Question: This is my form.

If i click the status content like 'progress' or 'dsgs' a textfield should appear. If i type text in it and click outside or press enter the old content should updated with the new one. I need it to be done with ajax and php. I am a beginner in php and ajax. Any reference or how can i do this?
This is my code for add status
'''
$insert_task = "INSERT INTO 'tbl_task' ('intProjectid','intUserid','dtDate','dtFinishdate','varIssue','varStatus','varNeedhelp' )VALUES ('".$id."','".$userid."','".$dtdate."','".$dtfinish."','".$issue."','".$status."','".$help."');";
$insert_query=mysql_query($insert_task);
'''
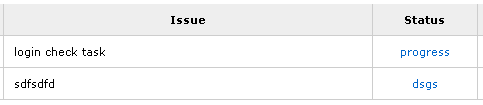
Answer: You didn't give me anything but I've tried to implement something by guessing and hope if it doesn't solve your problem but at least it will help you. Following code is for your ajax functionality, you can put it inside the head tag of your page between script tags-
'''
$(document).ready(function(){
var eventFlag=false;
var originalText='';
$('#mytable tr td span').click(function(e){
e.stopImmediatePropagation();
$(this).siblings().show().focus();
$(this).hide();
eventFlag=false;
originalText=$(this).siblings().val();
});
$('#mytable tr td input').blur(function(e){
if(!eventFlag && validate($(this))) doAjax($(this));
else
{
$(this).siblings().show();
$(this).hide();
}
});
$('#mytable tr td input').keypress(function(e){
e.stopImmediatePropagation();
var code = (e.keyCode ? e.keyCode : e.which);
if(code==13)
{
if(validate($(this)))
{
doAjax($(this));
eventFlag=true;
}
else
{
$(this).siblings().show();
$(this).hide();
}
}
});
function validate(input)
{
console.log(input.val()+" "+originalText);
if(input.val()!='' && input.val()!=originalText)
return true
else return false;
}
function doAjax(input)
{
var formData="proId="+input.attr('id')+"&text="+input.val();
$.ajax({
type: "POST",
url: "update.php",
data: formData,
success: function(data){
if(data==1)
{
input.siblings().text(input.val()).show();
input.hide();
}
else
{
input.siblings().show();
input.hide();
alert("something Wrong !");
}
},
error:function (xhr, ajaxOptions, thrownError){
alert("Error:"+xhr.status+" "+thrownError);
}
});
}
});
'''
And I guessed your form could be something like this
'''
<form action="#" method="post">
<table id="mytable">
<thead>
<tr>
<th>Issue</th><th>Status</th>
</tr>
</thead>
<tbody>
<tr>
<td>Login</td><td id="1"><span>Progress</span><input id="1" type="text" value="Progress" /></td>
</tr>
<tr>
<td>Something Else</td><td id="2"><span>Anything</span><input id="2" type="text" value="Anything"/></td>
</tr>
</tbody>
</table>
</form>
'''
Put this inside your head or stylesheet (without style tag)
'''
<style>
#mytable tr td input{display:none;}
</style>
'''
And your update.php file should be something like
'''
<?php
$proId = $_POST['proId'];
$text = $_POST['text'];
$update_task="update tbl_task set varStatus='".$text."' where intProjectid=".$proId;
if(mysql_query($update_task))
{
echo "1";
}
else
{
echo "0";
}
?>
'''
I've tested it and working. The id I've used in the form is by assuming that you have id's for each of your status and you should update instead of inserting to change the status. let me know if it helps or if you need more help, I'll be on touch. Thanks!